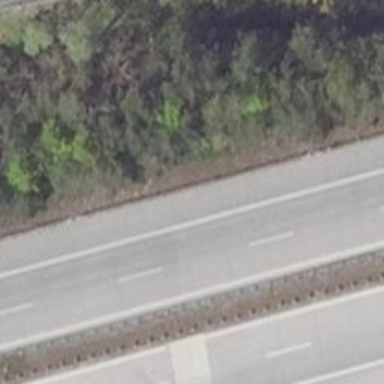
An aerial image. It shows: Concrete motorway.